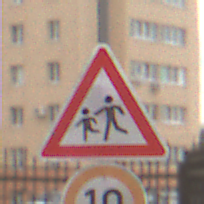
Verkehrszeichen: KinderRechts
Zusatzzeichen unten: Geschwindigkeit10
Umgebung: Outdoor, Urban
Tageszeit: MorningAfternoon
Wetter: Overcast
Licht: Natural
Jahreszeit: NotSpecified
Kontrast: LowContrast